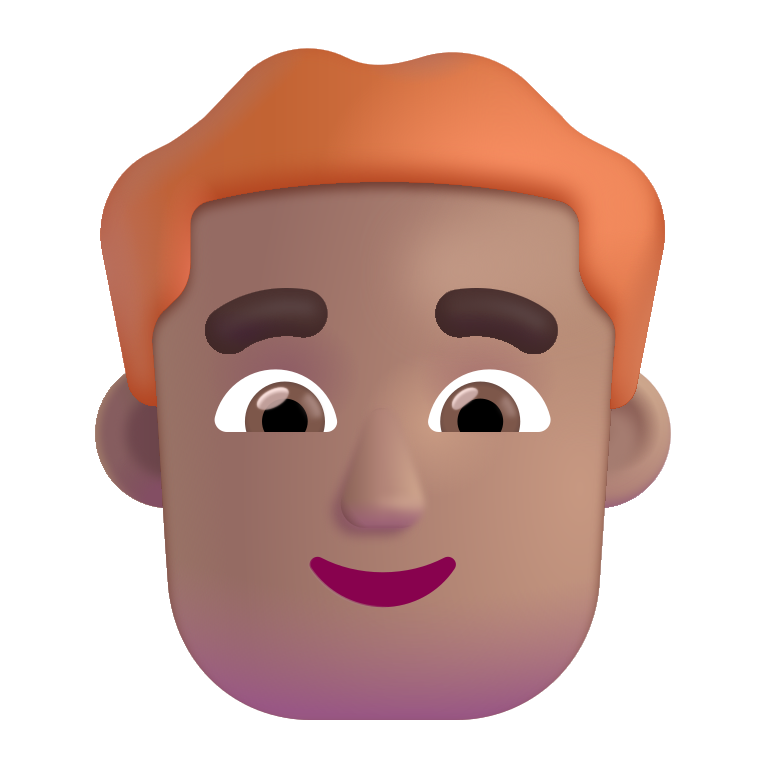
man red hair color